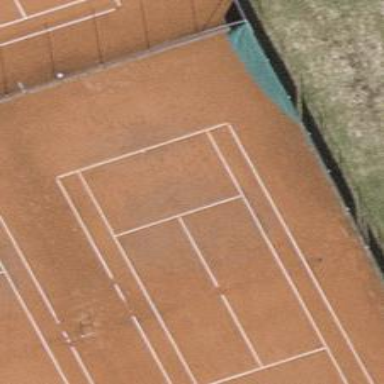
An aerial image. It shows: Tennis court on the leisure land pitch.